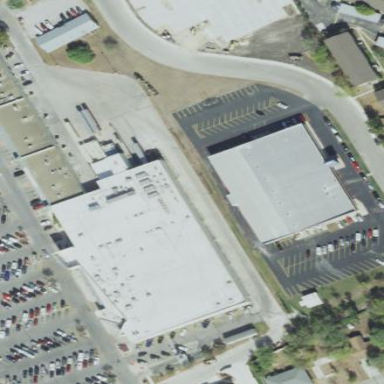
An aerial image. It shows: Retail building with bowling alley on leisure land.